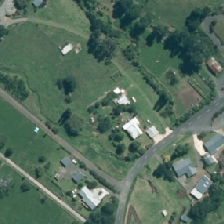
Land cover: urban_build_up